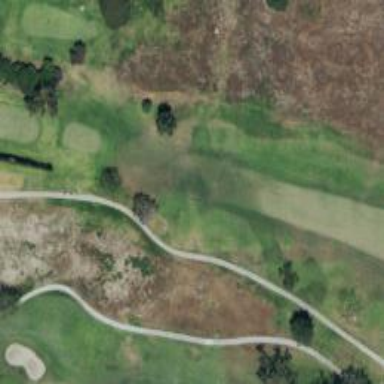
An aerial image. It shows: Path designated for golf carts.